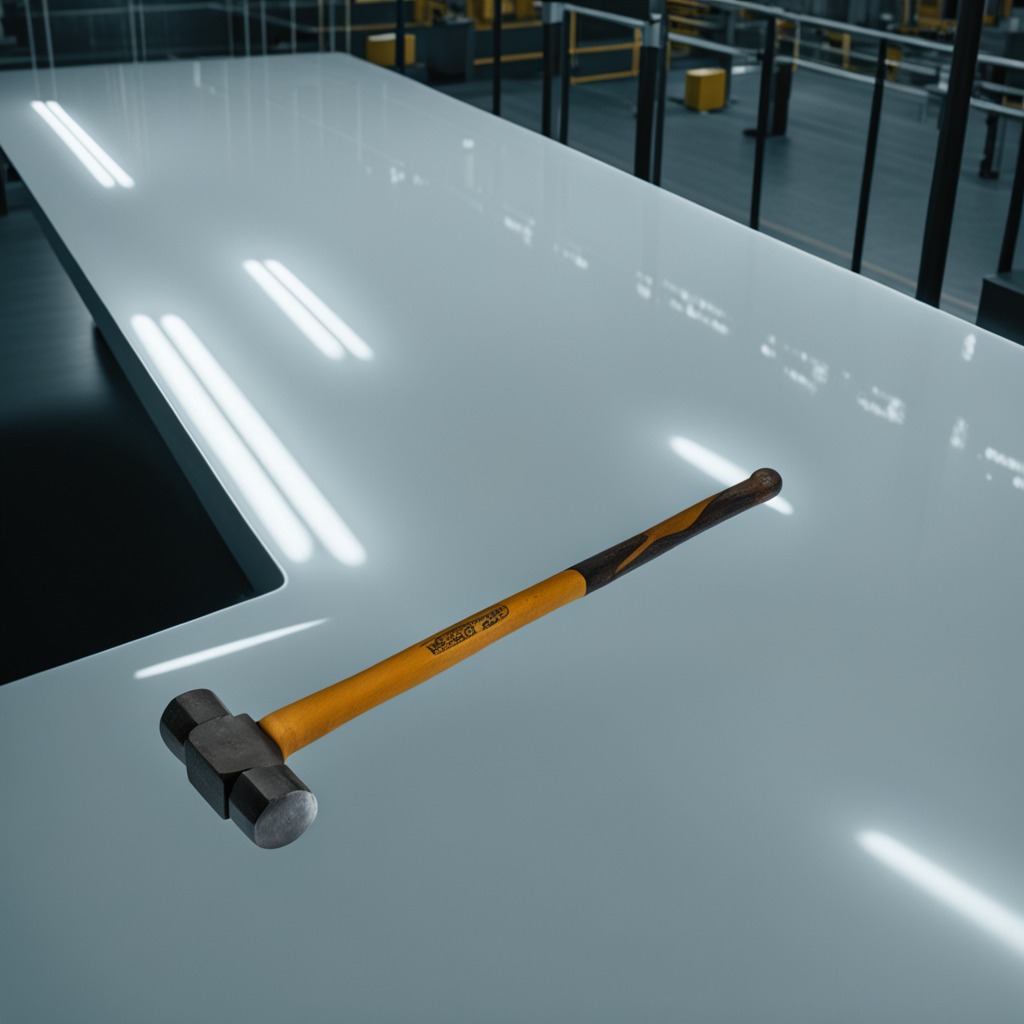
A hammer is lying on the table.